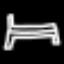
Label: bed